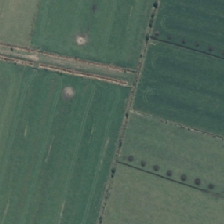
Land cover: high_producing_grassland